Interaction volume radius: 5 \u00c5
Interaction volume height: 10 \u00c5
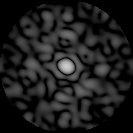
Disorder parameter: 0.8445